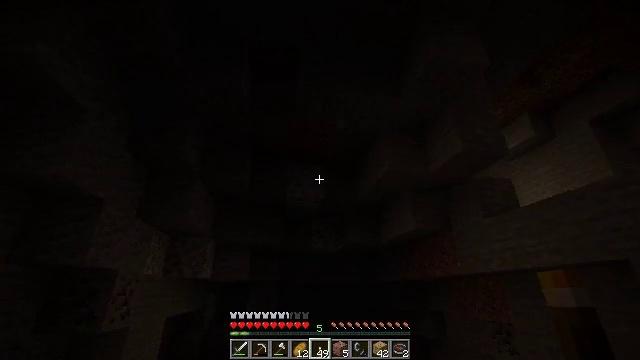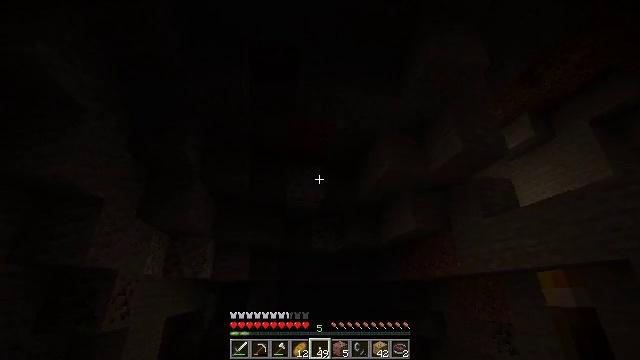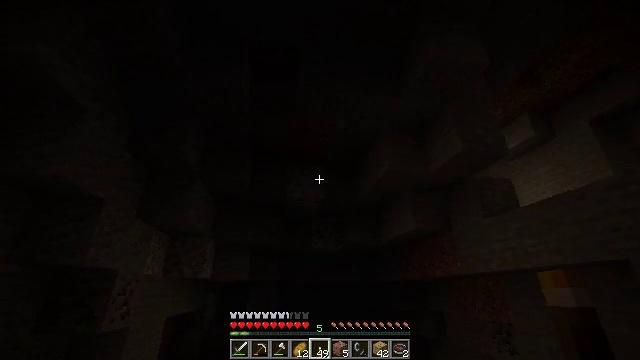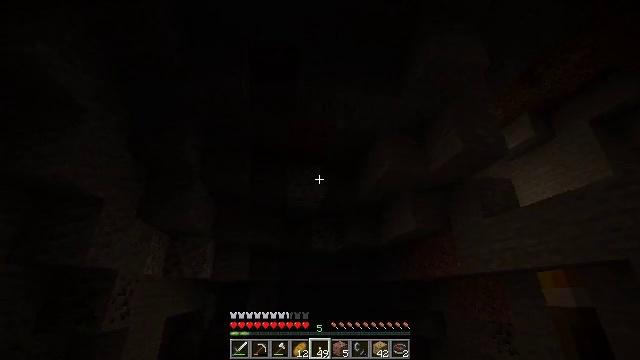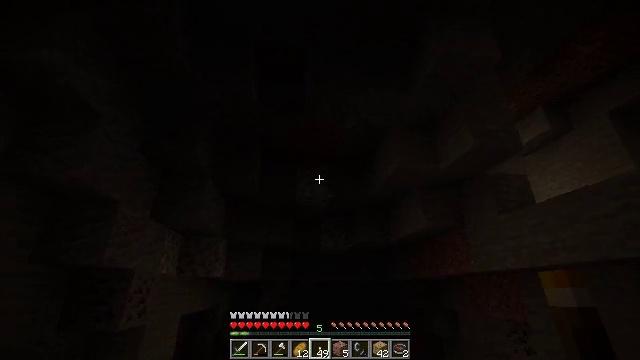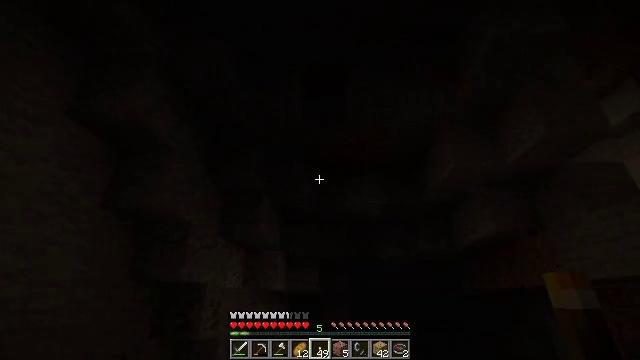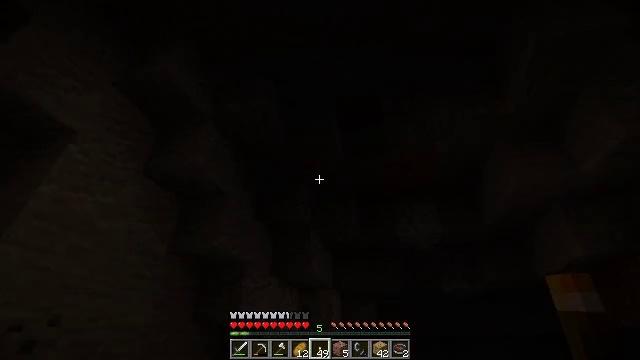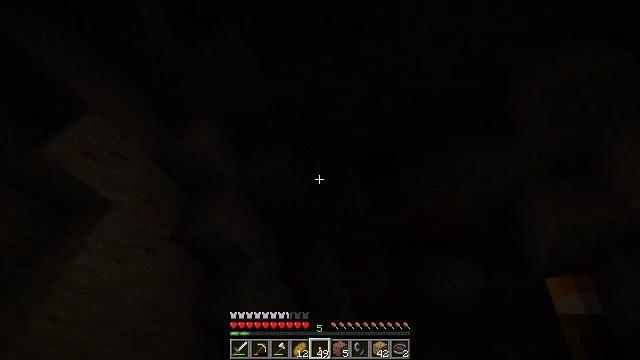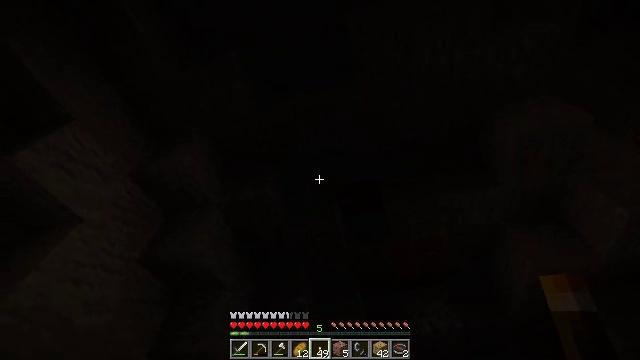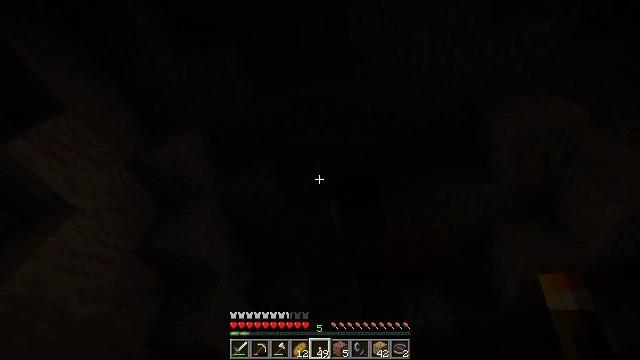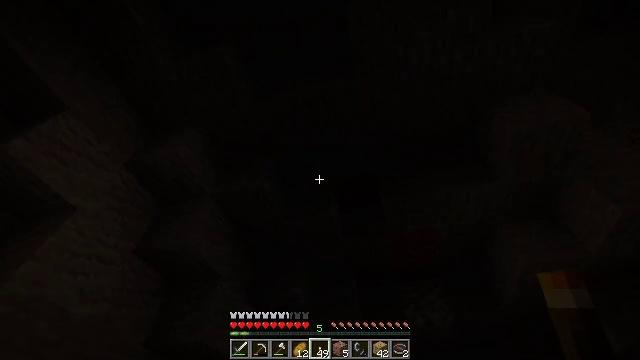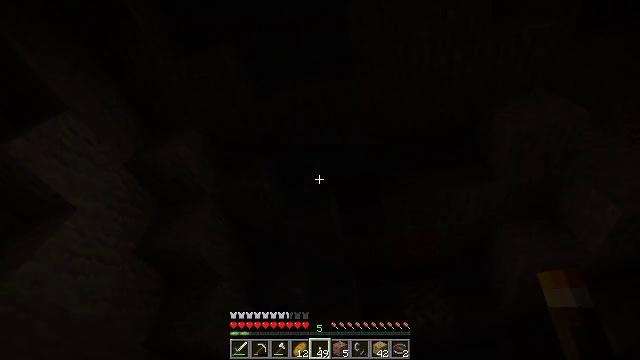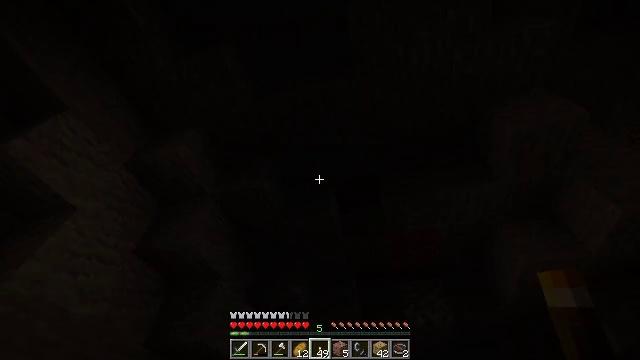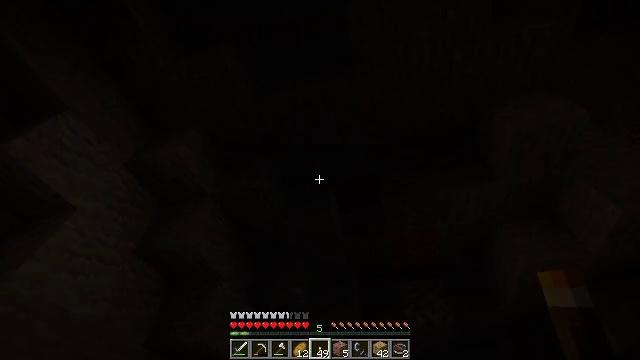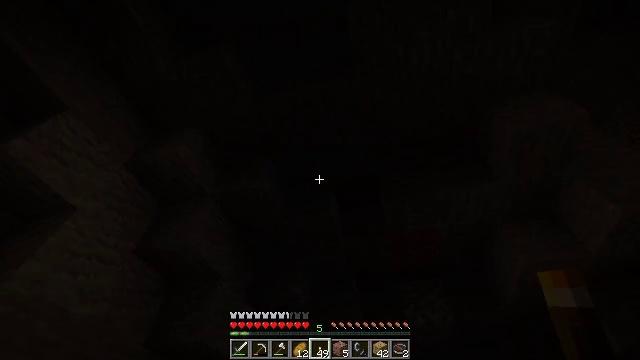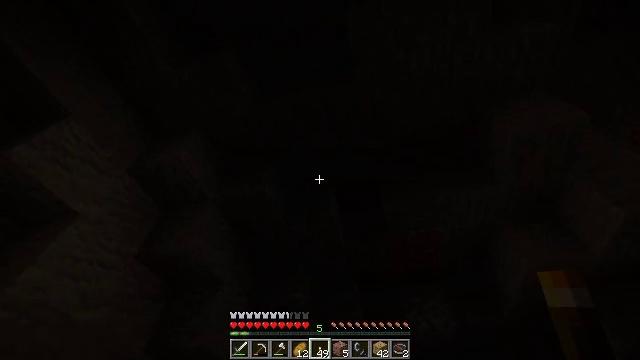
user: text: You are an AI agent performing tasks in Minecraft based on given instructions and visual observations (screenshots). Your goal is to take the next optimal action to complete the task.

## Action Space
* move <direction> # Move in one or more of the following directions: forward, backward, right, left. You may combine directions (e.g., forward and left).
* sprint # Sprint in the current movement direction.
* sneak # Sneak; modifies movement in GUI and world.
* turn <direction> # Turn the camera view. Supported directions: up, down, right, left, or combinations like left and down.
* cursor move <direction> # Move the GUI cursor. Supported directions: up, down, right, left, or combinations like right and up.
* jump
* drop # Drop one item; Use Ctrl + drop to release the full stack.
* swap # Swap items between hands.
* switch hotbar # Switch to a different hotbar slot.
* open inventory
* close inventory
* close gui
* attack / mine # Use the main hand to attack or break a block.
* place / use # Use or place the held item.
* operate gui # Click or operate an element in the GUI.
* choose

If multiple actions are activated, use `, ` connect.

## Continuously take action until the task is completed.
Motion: motion action
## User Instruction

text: Break the cobweb with a sword.
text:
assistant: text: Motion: no_op
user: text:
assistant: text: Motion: no_op
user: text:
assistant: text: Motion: no_op
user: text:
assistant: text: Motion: turn left
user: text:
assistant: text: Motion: turn left and up
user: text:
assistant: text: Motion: turn left and up
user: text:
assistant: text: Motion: turn left and up
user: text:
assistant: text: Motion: turn right and up
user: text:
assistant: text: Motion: turn right and down
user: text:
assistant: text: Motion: no_op
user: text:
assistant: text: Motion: no_op
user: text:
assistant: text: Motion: no_op
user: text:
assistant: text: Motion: no_op
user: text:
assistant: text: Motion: no_op
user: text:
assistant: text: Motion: no_op
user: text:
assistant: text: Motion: turn left and up
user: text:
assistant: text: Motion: turn left
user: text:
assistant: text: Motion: turn left and down
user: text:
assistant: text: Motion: turn left and down
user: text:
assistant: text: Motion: turn left and down
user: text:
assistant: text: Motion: turn left and down
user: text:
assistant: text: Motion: turn left and down
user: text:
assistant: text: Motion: turn left and down
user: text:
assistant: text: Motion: turn left and down
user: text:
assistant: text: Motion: turn left and down
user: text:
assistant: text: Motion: turn left and down
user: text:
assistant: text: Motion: turn left and down
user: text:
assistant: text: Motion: turn left and down
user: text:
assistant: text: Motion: turn left and down
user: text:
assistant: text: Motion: turn left and down